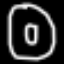
Label: donut